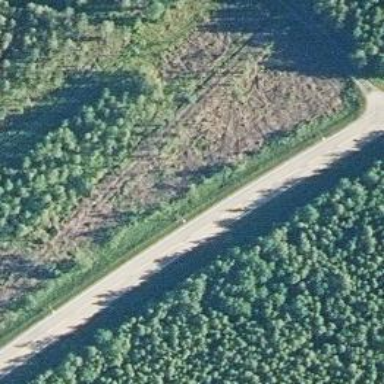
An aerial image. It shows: Asphalt road designated as trunk highway.